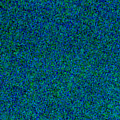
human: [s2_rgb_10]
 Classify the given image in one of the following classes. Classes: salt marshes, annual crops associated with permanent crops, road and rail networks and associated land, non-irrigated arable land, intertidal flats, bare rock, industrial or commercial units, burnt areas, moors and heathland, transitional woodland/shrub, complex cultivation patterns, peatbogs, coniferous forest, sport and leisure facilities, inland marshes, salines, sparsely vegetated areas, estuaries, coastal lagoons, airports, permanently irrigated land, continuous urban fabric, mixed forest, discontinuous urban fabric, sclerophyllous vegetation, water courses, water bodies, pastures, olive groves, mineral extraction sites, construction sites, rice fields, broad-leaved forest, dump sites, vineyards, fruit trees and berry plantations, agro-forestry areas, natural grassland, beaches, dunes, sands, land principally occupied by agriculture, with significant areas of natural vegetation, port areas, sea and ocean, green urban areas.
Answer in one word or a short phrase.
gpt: sea and ocean